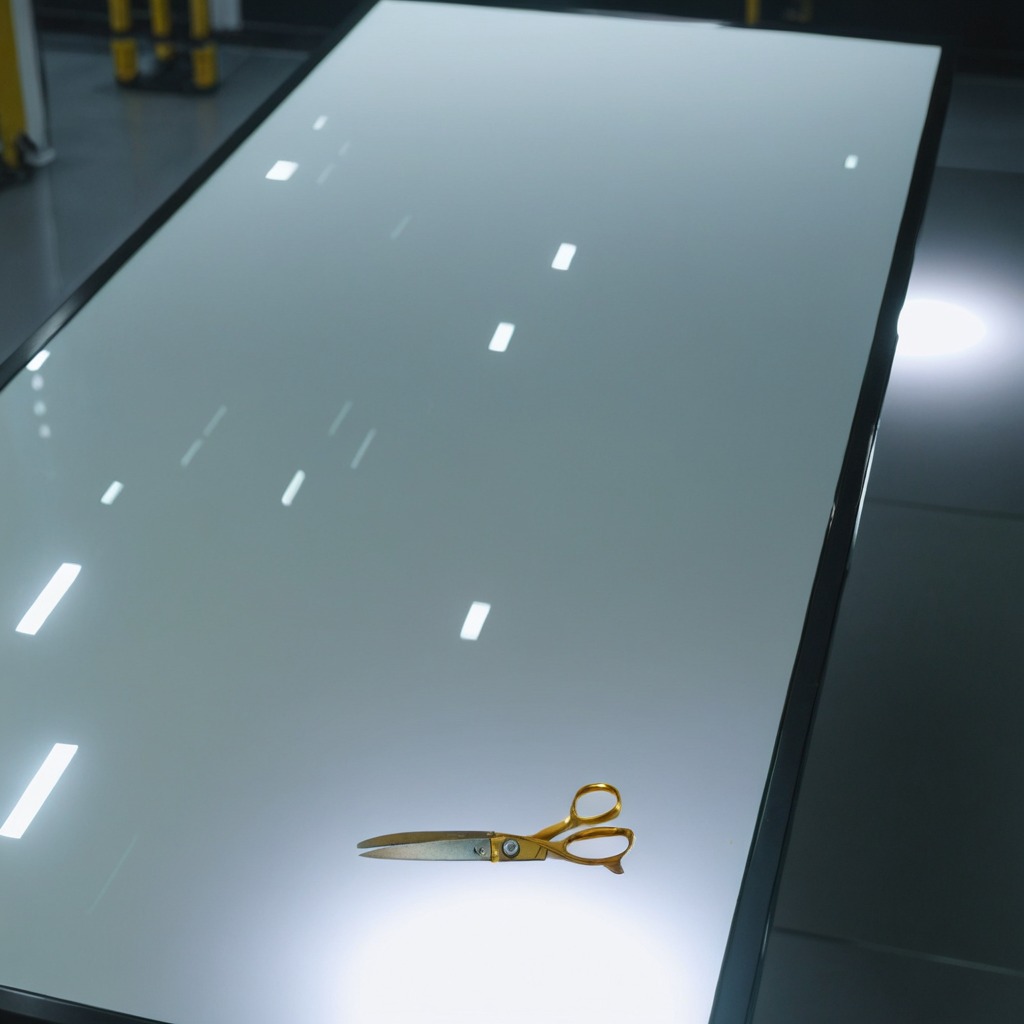
A scissor lies on a high-gloss table in a ship maintenance bay industrial lighting.